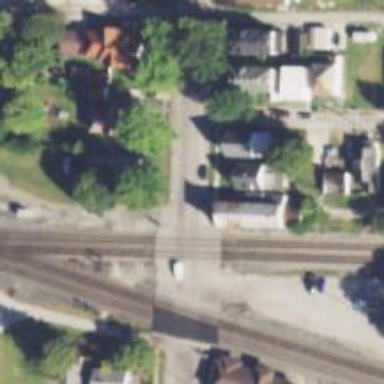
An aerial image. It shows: Railway crossing.